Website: home-depot
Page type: billing-address
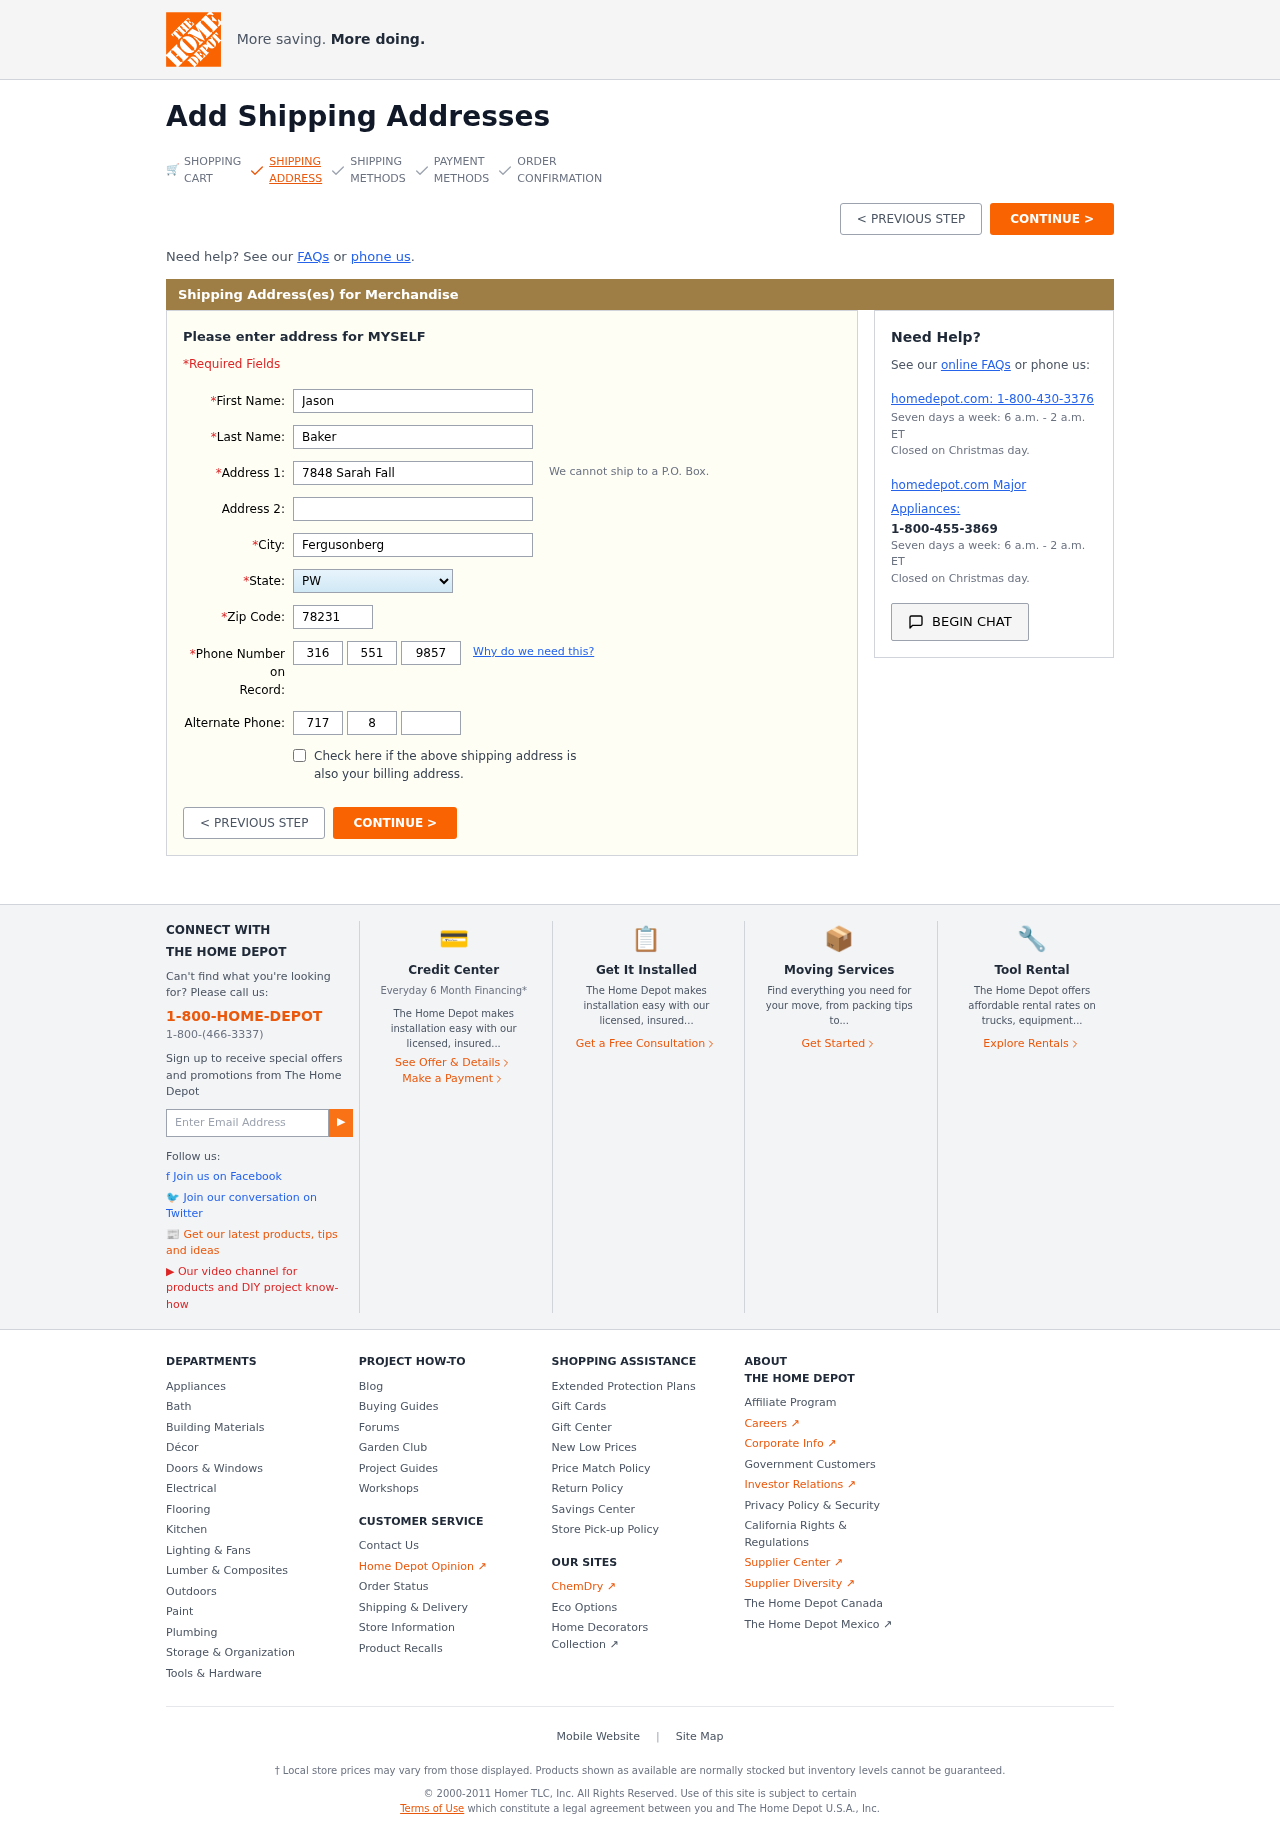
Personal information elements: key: PII_STATE
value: PW
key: PII_FIRSTNAME
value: Jason
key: PII_LASTNAME
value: Baker
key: PII_STREET
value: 7848 Sarah Fall
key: PII_CITY
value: Fergusonberg
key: PII_POSTCODE
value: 78231
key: PII_PHONE_AREA
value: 316
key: PII_PHONE_PREFIX
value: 551
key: PII_PHONE_LINE
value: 9857
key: PII_PHONE_ALT_AREA
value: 717
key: PII_PHONE_ALT_PREFIX
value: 819
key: PII_PHONE_ALT_LINE
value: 5387